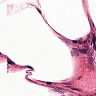
Metastatic tissue present: no